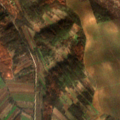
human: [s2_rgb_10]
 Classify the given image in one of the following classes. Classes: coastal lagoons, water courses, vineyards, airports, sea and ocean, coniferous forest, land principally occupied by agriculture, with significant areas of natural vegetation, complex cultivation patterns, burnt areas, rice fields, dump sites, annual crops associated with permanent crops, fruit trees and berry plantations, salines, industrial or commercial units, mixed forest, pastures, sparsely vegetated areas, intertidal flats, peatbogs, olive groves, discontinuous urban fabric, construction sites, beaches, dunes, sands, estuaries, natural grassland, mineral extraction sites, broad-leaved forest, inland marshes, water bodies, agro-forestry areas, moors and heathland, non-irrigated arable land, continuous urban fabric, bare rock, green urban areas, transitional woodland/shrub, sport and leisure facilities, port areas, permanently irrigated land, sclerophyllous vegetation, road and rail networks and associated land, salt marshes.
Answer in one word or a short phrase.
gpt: non-irrigated arable land, vineyards, complex cultivation patterns, land principally occupied by agriculture, with significant areas of natural vegetation, broad-leaved forest